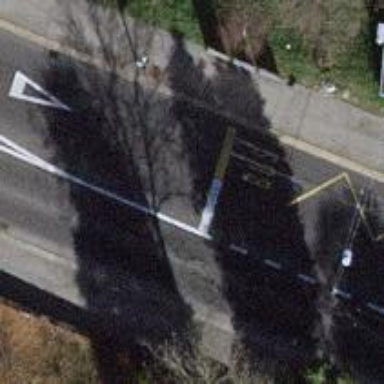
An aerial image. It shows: Bus stop for trolleybuses with designated stop position for public transport.